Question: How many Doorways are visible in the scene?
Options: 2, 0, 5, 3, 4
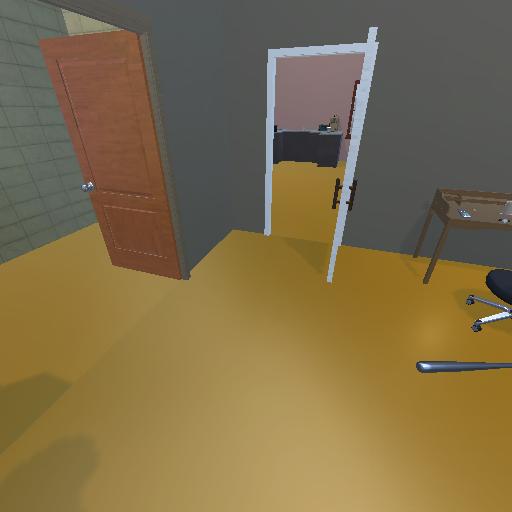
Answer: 2